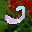
Label: 2